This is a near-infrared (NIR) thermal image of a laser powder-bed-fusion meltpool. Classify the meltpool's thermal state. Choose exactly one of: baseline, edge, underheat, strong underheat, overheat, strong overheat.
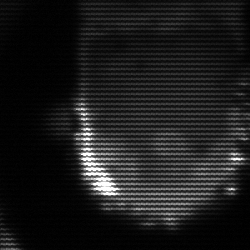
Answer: baseline